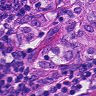
Metastatic tissue present: yes